Current action and preconditions to check: trajectory_clear

Your task: For each precondition in the list above, predict whether it will hold at this action.

Consider the current scene as observed from the mobile robot's camera, and analyze the predicted future states of all dynamic agents (e.g., people, animals, vehicles, or any moving entities) within the NEXT SECOND.

IMPORTANT: Only answer "very likely" if you are absolutely certain—based on strong, clear evidence—that a dynamic agent will violate the precondition in the predicted future state. Do NOT answer "very likely" for unlikely, ambiguous, or low-probability risks.

Ask yourself for each precondition: Is there a high probability, with clear and convincing evidence, that the predicted future states of any dynamic agent will interfere with the predicted future state of the currently executing action within the NEXT SECOND, causing that precondition to fail?

Assess the risk level based on these predictions. Use "likely" or "very likely" if motions create a clear risk of interference.

Use "neutral" or "improbable" if agents are nearby but their predicted paths are clearly diverging or non-conflicting.

Failure Risk Categories: "very improbable", "improbable", "neutral", "likely", "very likely"

Answer Format: Output ONLY the probability_of_failure value from these categories: "very improbable", "improbable", "neutral", "likely", "very likely"

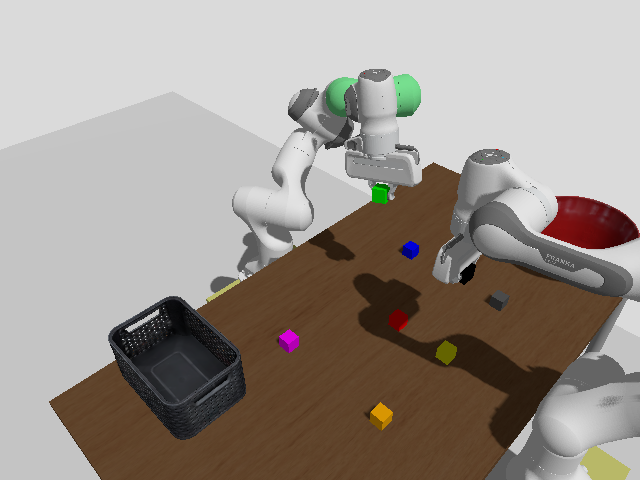

Answer: very improbable